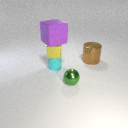
large brown metal cylinder behind small green metal sphere